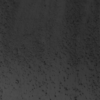
Label: not_dusty